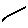
Label: line